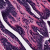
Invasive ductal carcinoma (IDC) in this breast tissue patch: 0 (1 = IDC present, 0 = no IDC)